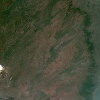
Label: land